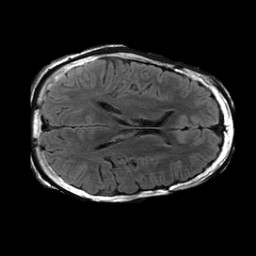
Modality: FLAIR
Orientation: axial
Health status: ill
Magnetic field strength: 3 T